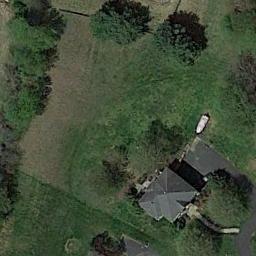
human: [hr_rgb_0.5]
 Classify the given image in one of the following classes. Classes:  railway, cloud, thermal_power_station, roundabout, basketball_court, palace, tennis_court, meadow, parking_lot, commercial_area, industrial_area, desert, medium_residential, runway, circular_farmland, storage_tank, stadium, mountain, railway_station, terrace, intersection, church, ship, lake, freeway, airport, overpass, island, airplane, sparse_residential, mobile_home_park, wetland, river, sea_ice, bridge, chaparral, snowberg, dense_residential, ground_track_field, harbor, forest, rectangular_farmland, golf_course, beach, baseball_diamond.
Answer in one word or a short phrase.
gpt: sparse_residential